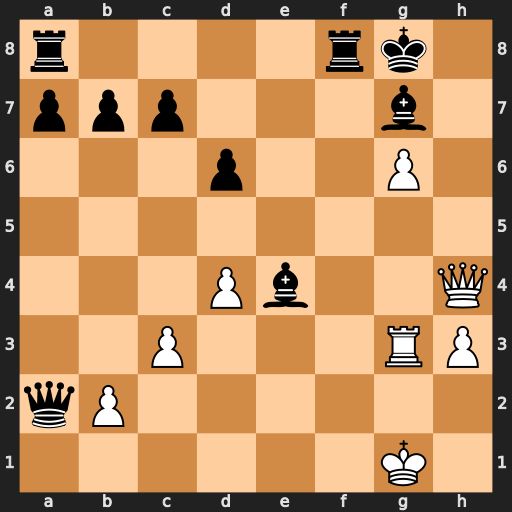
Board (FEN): r4rk1/ppp3b1/3p2P1/8/3Pb2Q/2P3RP/qP6/6K1
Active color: w
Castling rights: -
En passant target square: -
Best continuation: Qh7#